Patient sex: M
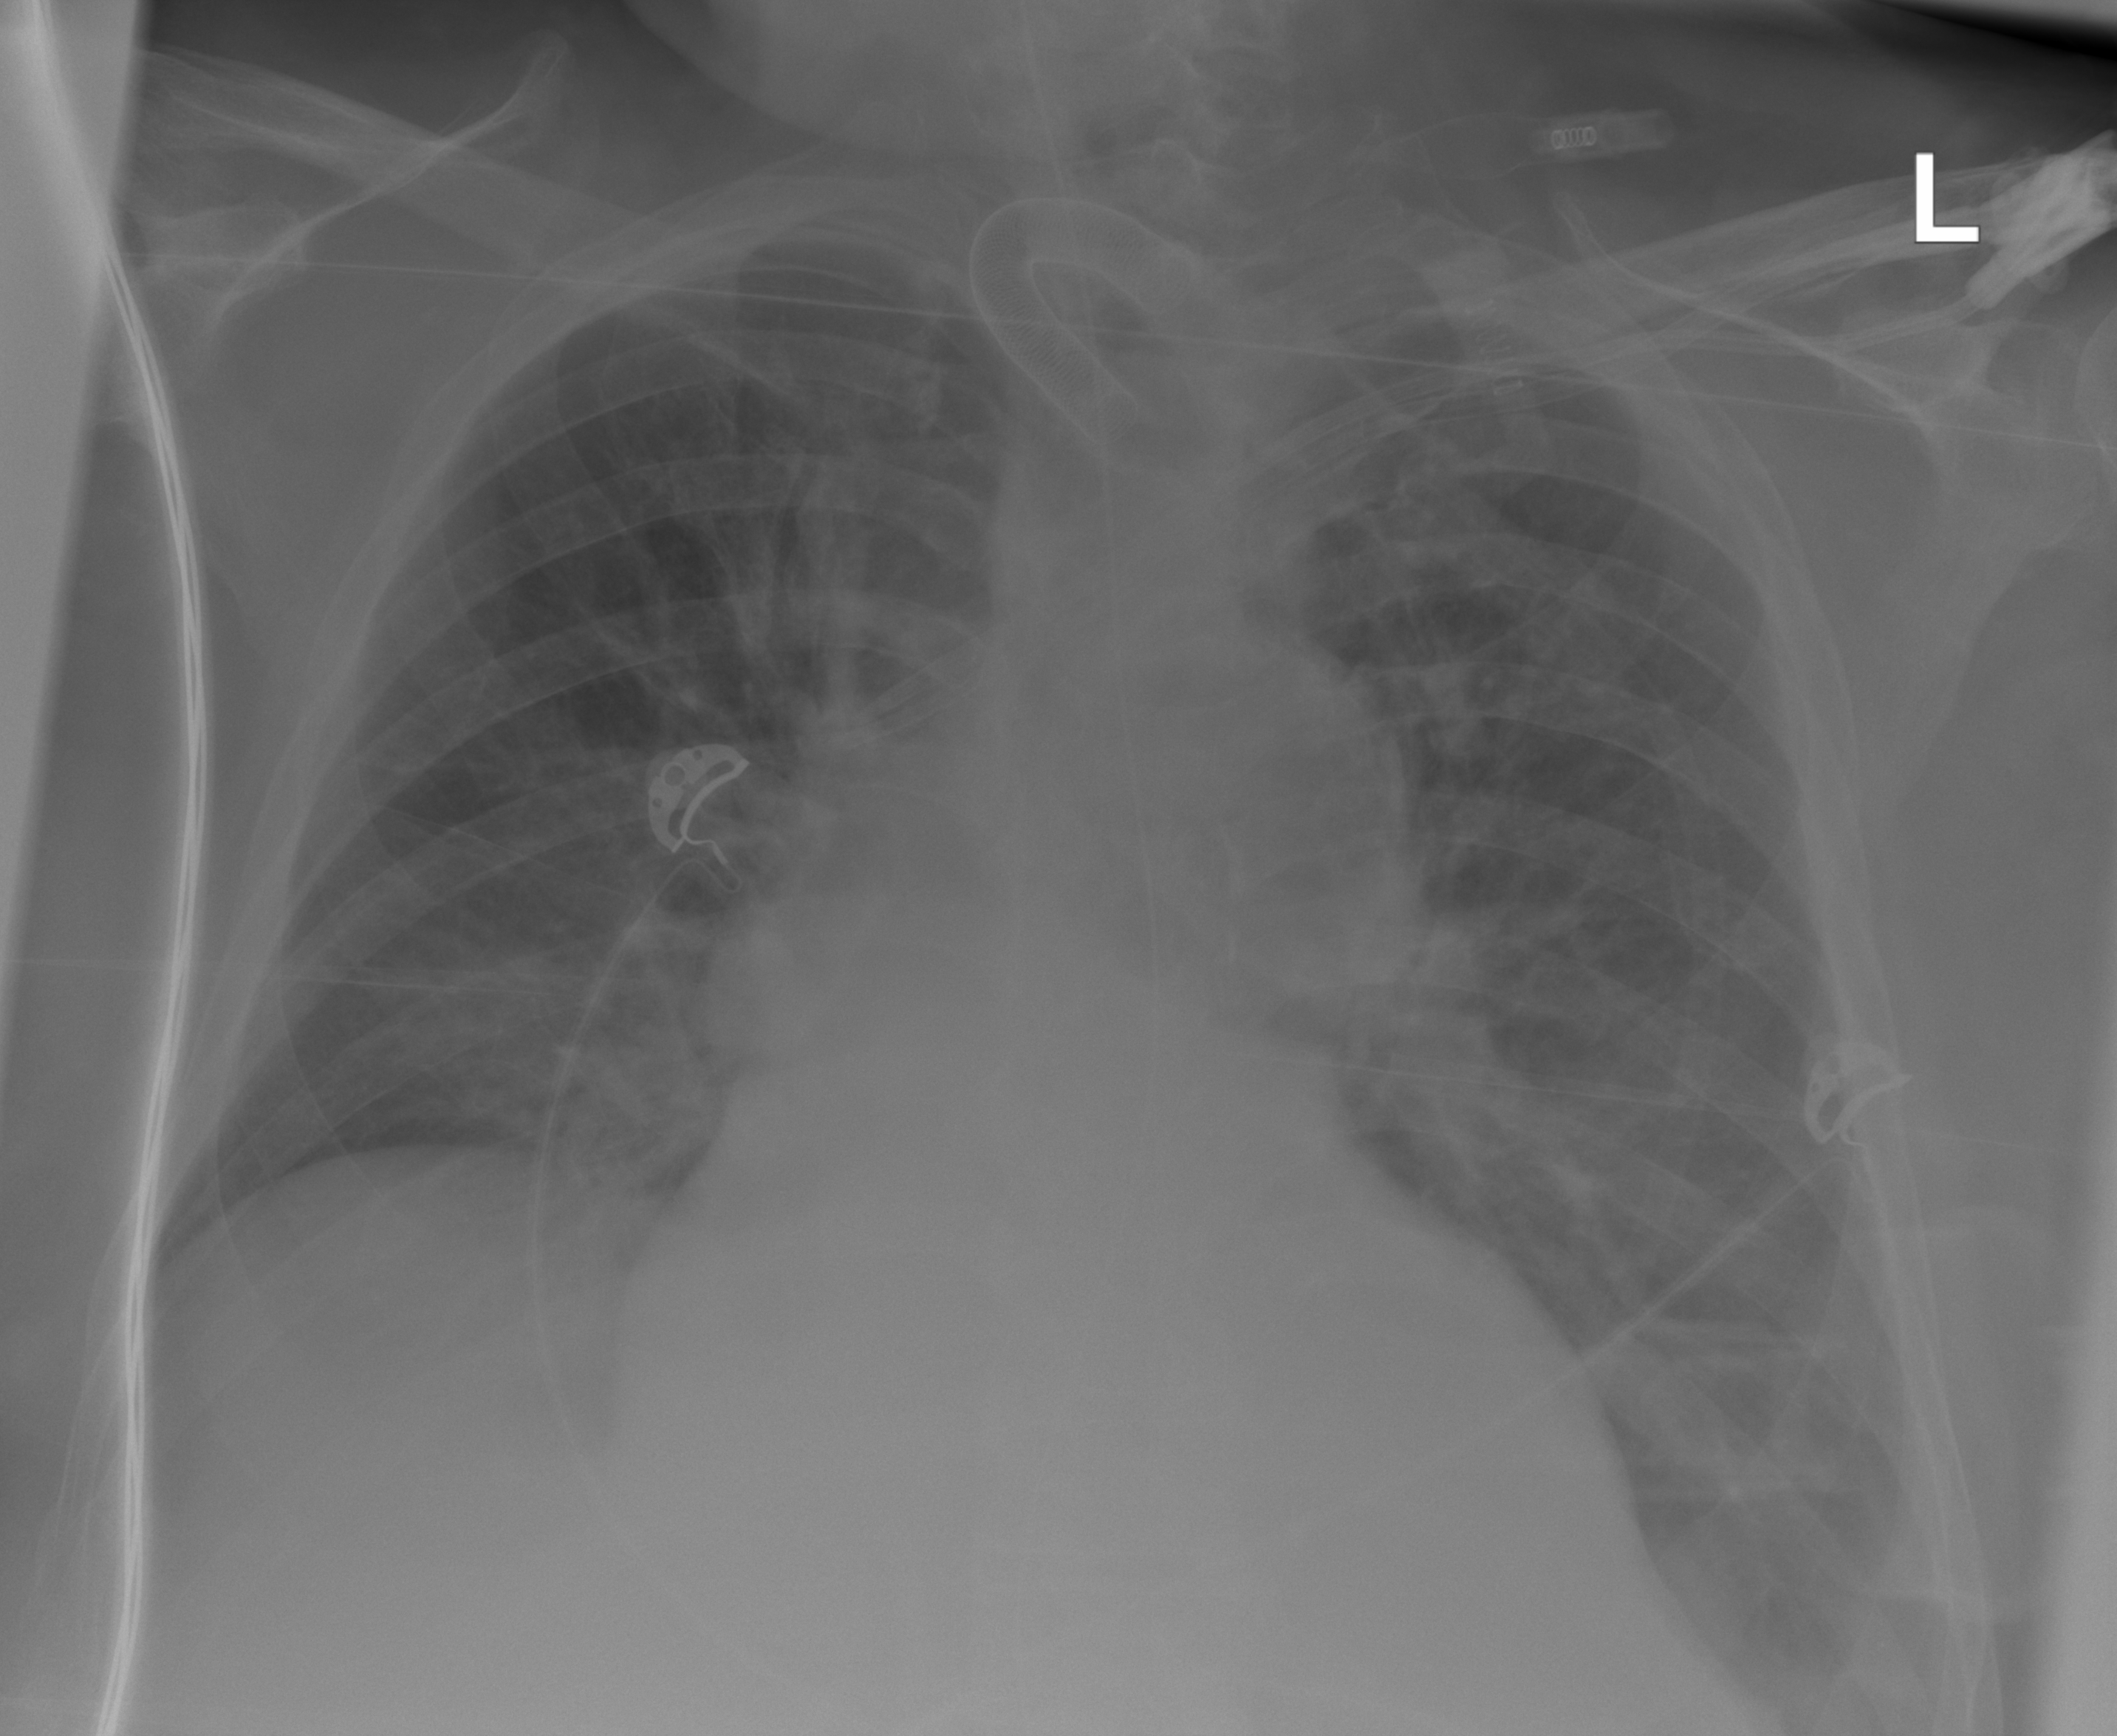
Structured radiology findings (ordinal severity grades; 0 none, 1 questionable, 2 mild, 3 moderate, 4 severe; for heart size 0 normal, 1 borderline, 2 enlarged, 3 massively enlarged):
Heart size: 2
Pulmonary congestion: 2
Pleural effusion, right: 0
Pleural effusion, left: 0
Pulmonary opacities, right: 2
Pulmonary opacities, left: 2
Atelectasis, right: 2
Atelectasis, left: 2